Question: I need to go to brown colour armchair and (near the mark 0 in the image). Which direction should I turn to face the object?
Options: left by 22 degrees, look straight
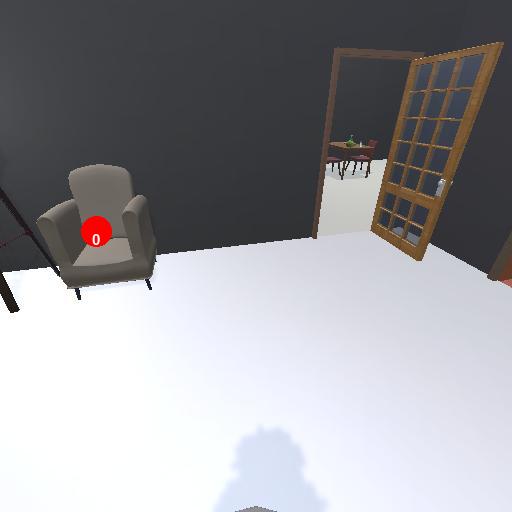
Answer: left by 22 degrees